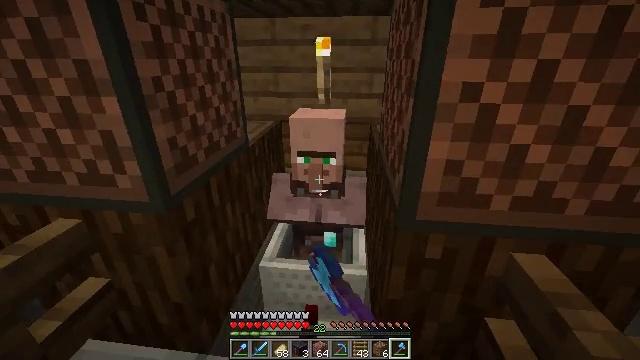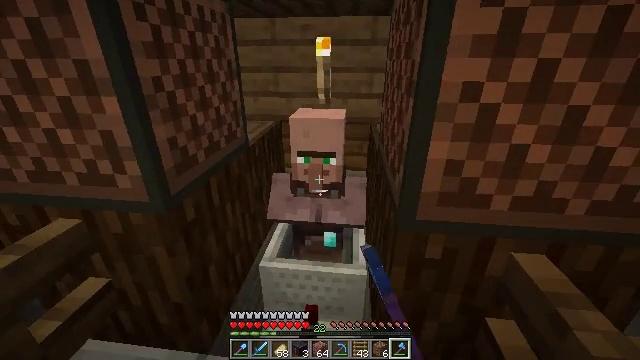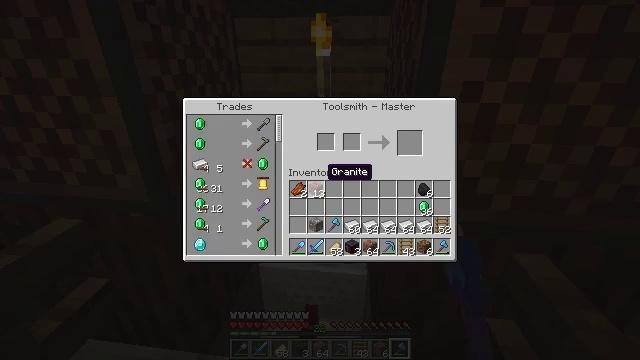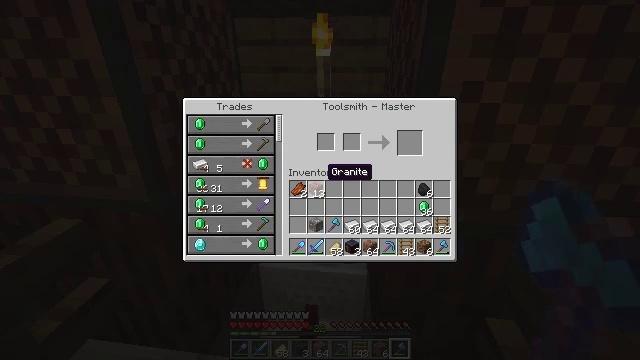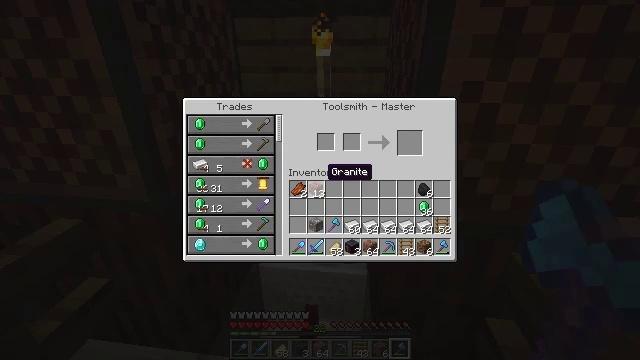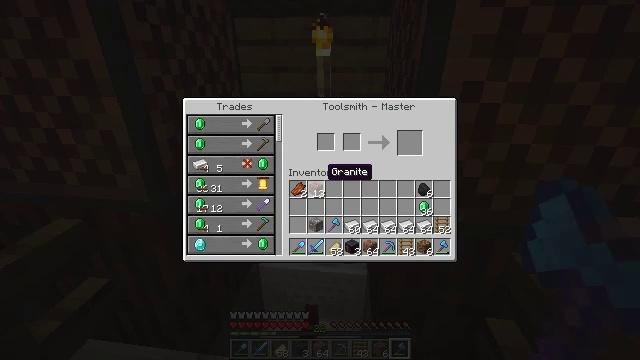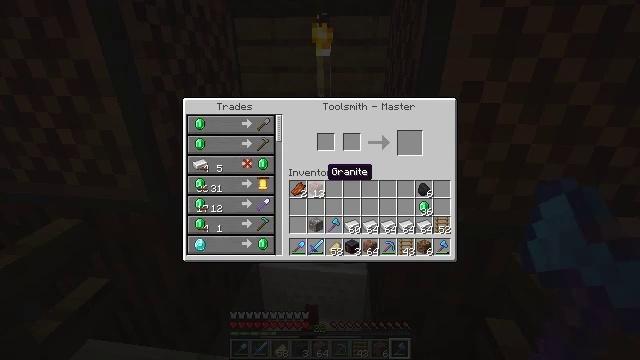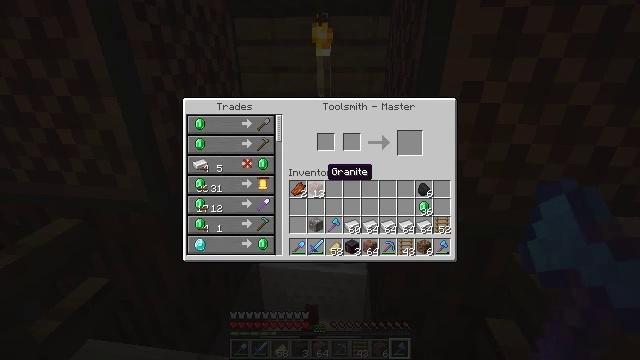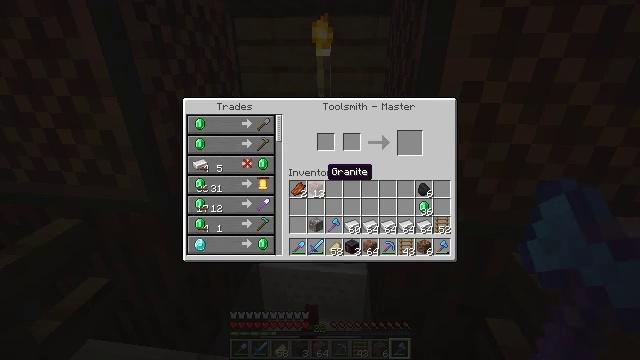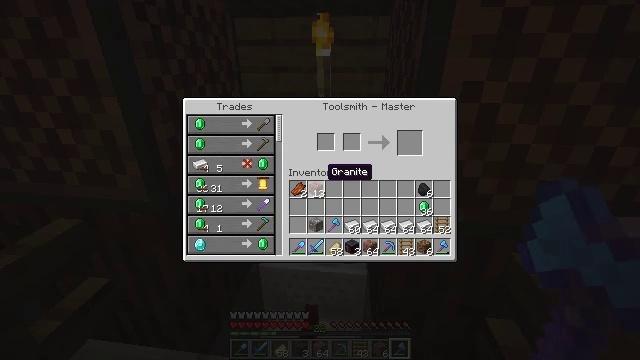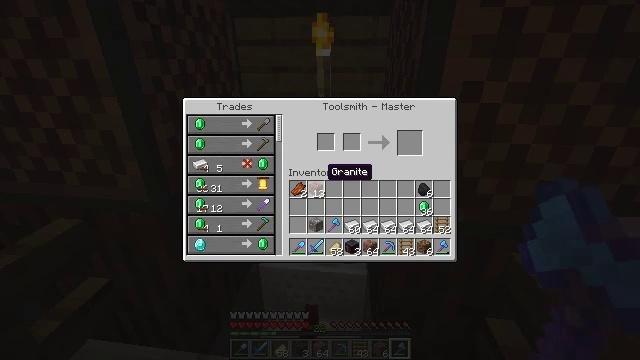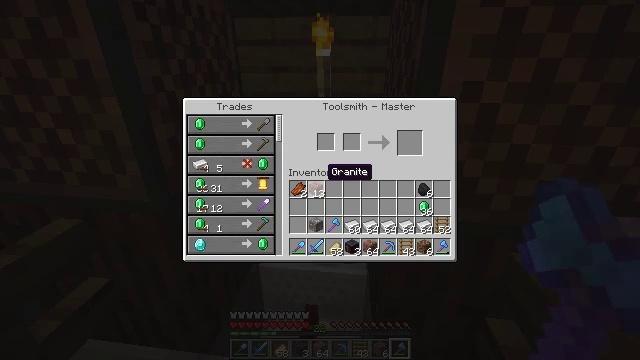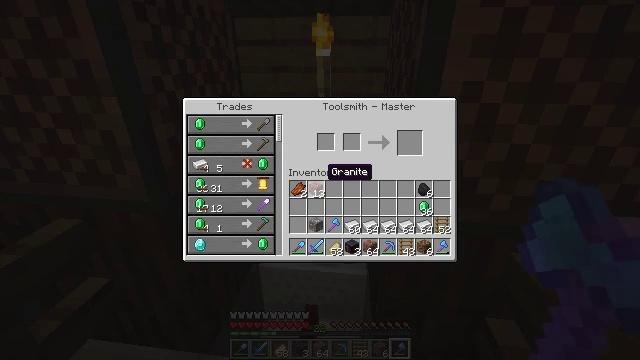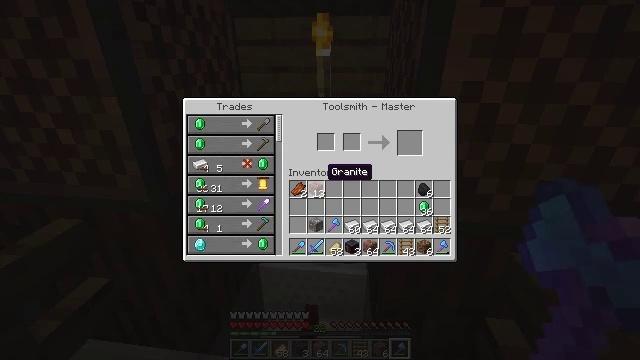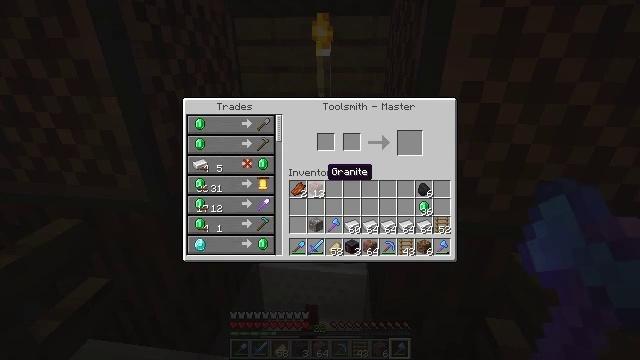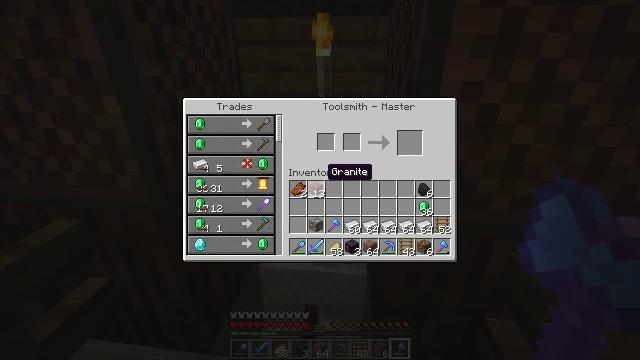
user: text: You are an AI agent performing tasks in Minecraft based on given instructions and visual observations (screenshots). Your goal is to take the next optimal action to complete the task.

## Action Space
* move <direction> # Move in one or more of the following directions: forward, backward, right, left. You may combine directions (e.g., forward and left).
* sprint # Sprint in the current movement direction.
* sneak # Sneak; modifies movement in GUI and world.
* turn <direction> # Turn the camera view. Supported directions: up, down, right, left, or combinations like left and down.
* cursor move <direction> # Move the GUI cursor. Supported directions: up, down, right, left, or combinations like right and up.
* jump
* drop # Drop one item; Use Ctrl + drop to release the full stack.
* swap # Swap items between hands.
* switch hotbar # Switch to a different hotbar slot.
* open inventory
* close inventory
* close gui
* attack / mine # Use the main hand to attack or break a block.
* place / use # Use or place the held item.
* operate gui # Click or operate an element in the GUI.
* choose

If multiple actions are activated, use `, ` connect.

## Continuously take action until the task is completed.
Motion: motion action
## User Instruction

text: Harm the villager.
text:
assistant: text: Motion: no_op
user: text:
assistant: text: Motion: open gui
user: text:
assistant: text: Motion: no_op
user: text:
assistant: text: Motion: no_op
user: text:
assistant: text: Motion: no_op
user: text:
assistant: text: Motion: no_op
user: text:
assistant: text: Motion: no_op
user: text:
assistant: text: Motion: no_op
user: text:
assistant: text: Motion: no_op
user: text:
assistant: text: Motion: no_op
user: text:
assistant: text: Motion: no_op
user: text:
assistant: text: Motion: no_op
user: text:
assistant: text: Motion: no_op
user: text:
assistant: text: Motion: no_op
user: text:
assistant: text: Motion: no_op
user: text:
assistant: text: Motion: no_op
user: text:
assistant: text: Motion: no_op
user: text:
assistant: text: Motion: no_op
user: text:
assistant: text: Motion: no_op
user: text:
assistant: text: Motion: no_op
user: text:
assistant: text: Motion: no_op
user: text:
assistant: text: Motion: no_op
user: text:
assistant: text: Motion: no_op
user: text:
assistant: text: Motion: no_op
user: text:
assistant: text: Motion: no_op
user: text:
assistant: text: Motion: no_op
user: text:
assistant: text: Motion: no_op
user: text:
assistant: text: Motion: no_op
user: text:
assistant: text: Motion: no_op
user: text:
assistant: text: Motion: no_op